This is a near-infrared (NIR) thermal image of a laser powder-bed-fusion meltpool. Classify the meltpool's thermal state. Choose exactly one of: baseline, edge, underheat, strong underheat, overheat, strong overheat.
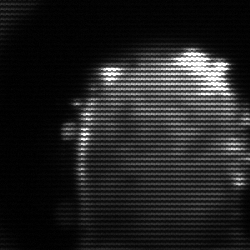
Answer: baseline